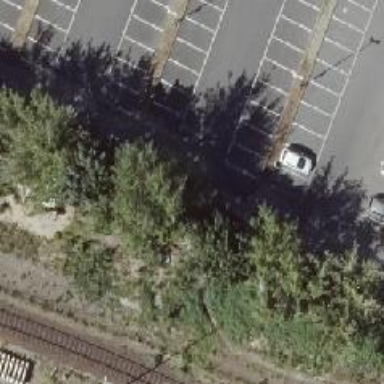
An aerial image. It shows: Asphalt parking aisle.